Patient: sex M, age 32
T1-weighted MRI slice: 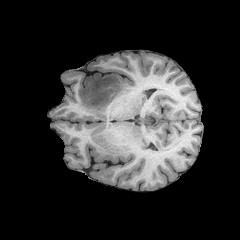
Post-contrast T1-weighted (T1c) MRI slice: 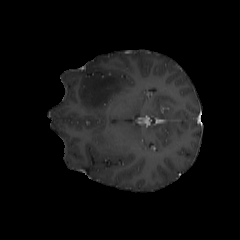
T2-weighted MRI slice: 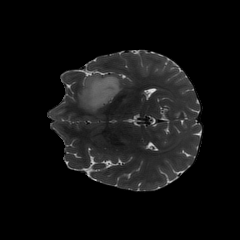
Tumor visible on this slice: yes
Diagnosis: Astrocytoma, IDH-mutant
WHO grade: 2